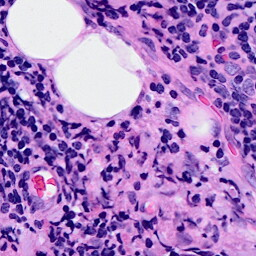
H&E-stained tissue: Breast